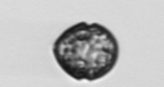
Label: Dinophyceae